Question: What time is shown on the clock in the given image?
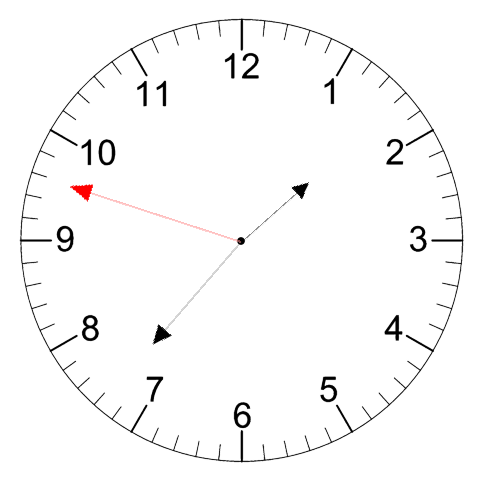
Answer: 01:36:48